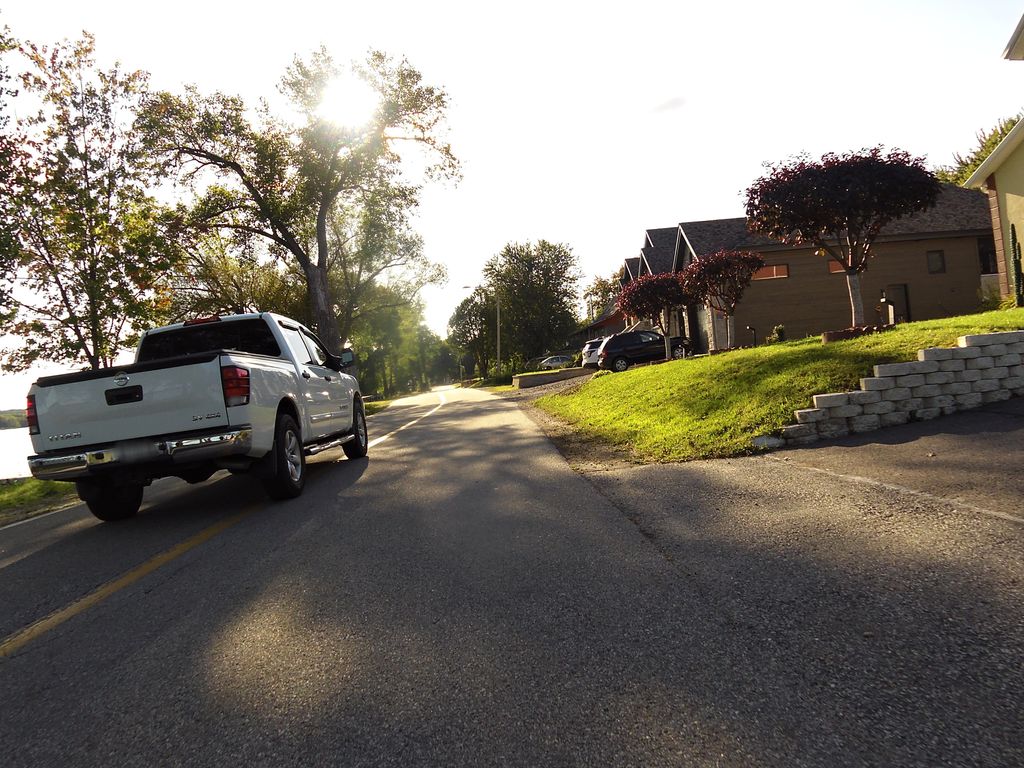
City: ottawa-gatineau